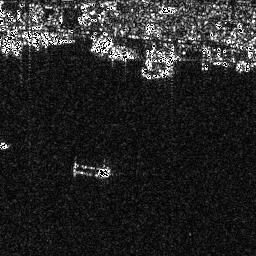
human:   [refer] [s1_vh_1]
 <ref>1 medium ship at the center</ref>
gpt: <box>[[27, 62, 42, 69, 0]]</box>